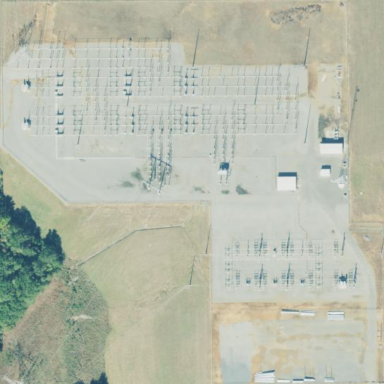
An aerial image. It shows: Fence surrounds transmission level power substation.